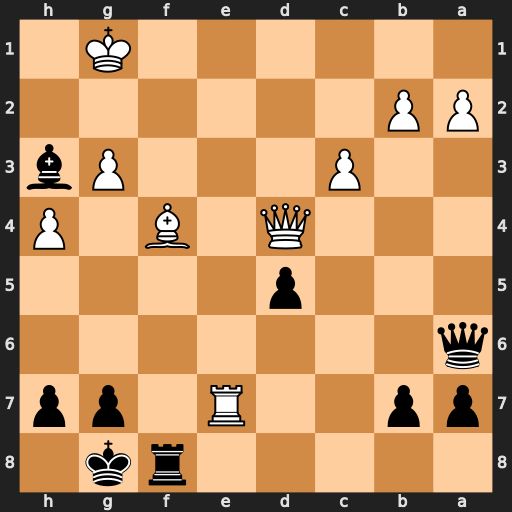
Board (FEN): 5rk1/pp2R1pp/q7/3p4/3Q1B1P/2P3Pb/PP6/6K1
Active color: b
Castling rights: -
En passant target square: -
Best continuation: Qf1+ Kh2 Qg2#